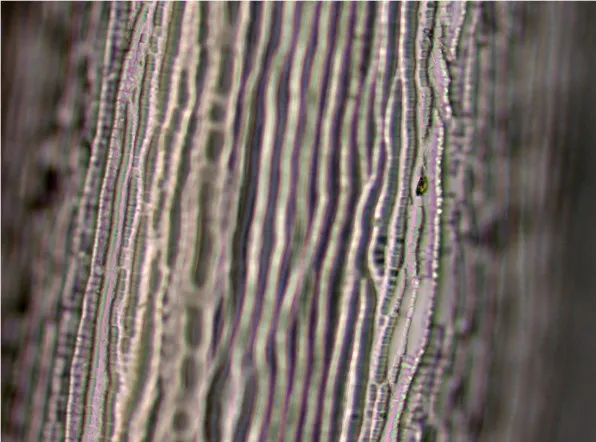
Stripes and ridges.
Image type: radiology (ultrasound)